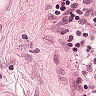
Metastatic tissue present: no